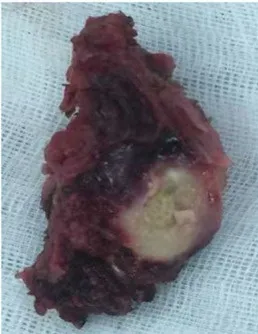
Intraoperative findings and the gross specimens. (B) The gross specimen of the left thyroid mass is well-defined, with an approximate size of 5 x 3 x 2.5 cm and a 3 x 2 x 2 cm yellowish necrotic portion accompanied with calcification in the central portion.
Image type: medical_photograph (other_medical_photograph)